Field crop: tomato
Growth stage: 2
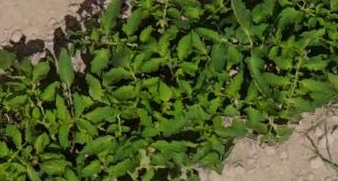
Species: tomato